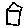
Label: square